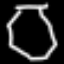
Label: octagon